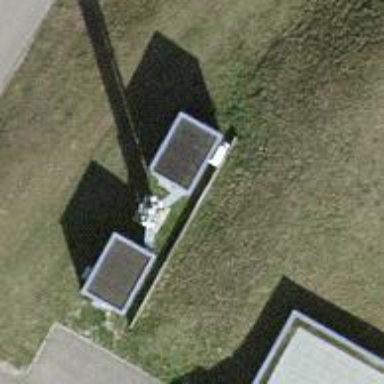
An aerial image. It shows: Man-made mast used for communication purposes.